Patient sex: M
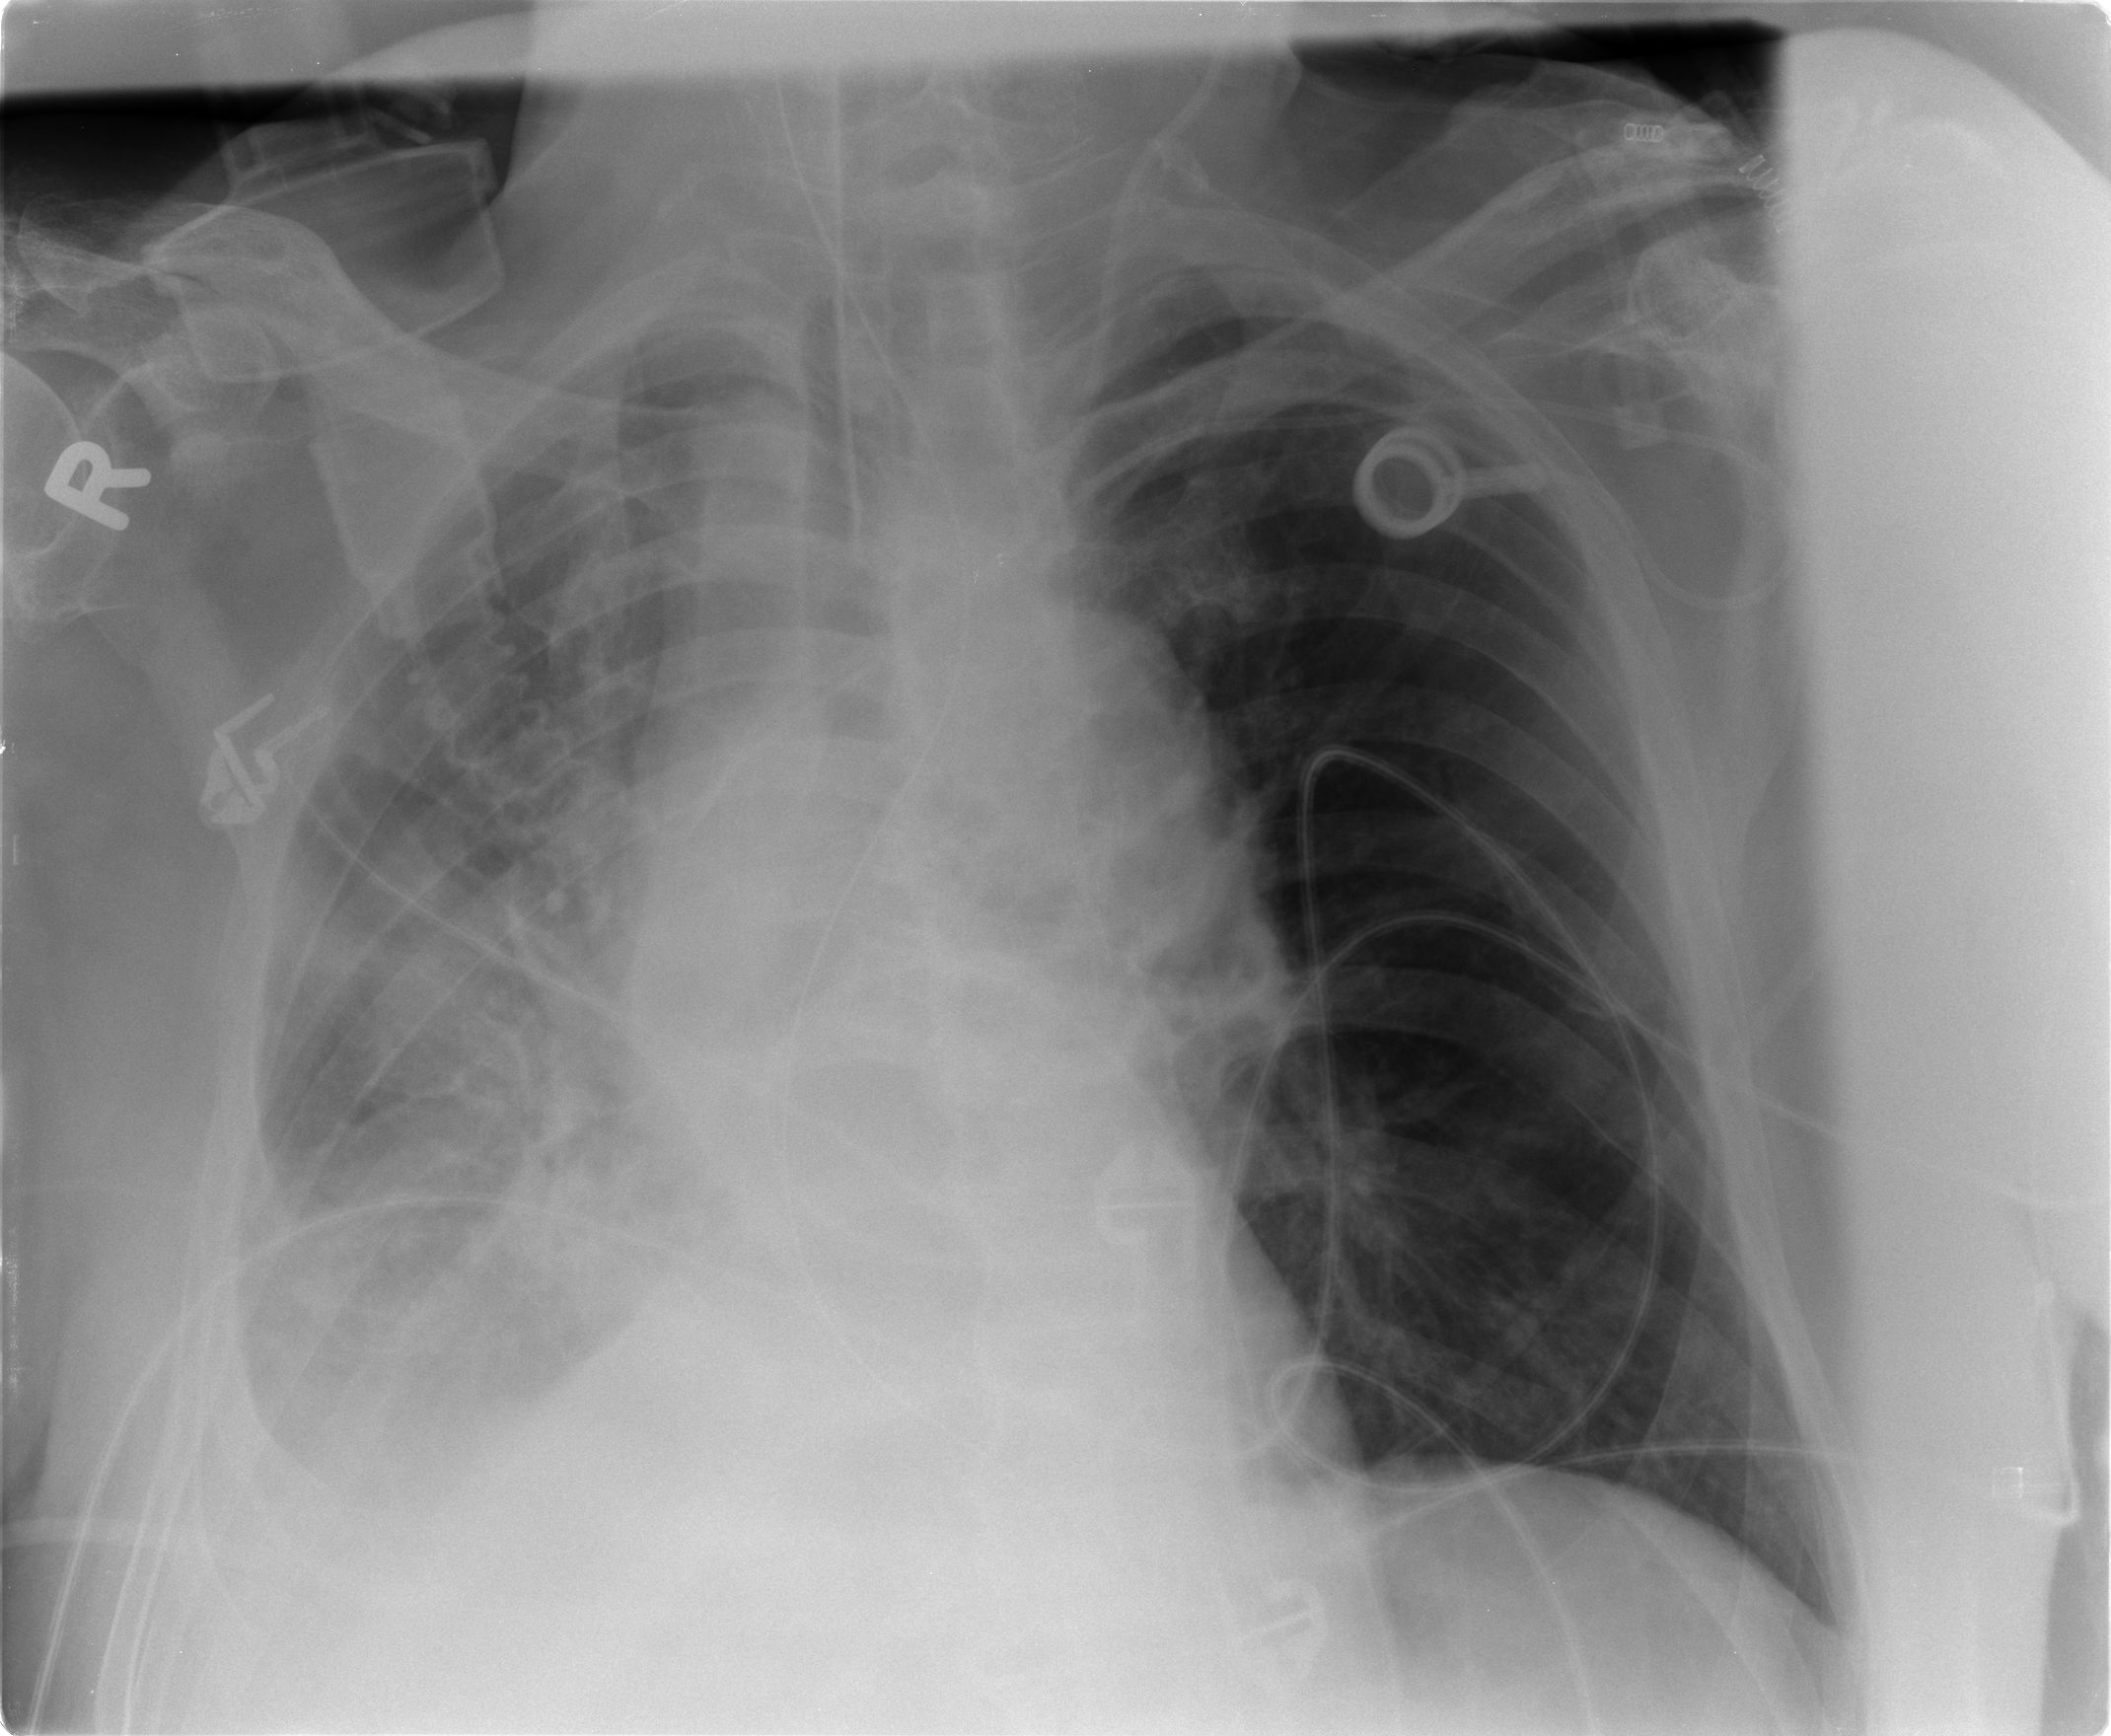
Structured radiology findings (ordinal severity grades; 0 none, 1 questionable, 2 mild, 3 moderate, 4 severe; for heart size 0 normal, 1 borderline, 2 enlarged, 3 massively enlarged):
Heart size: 0
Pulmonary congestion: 0
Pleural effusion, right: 3
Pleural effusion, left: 0
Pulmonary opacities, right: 3
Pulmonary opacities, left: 0
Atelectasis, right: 3
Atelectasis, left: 0